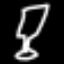
Label: hourglass